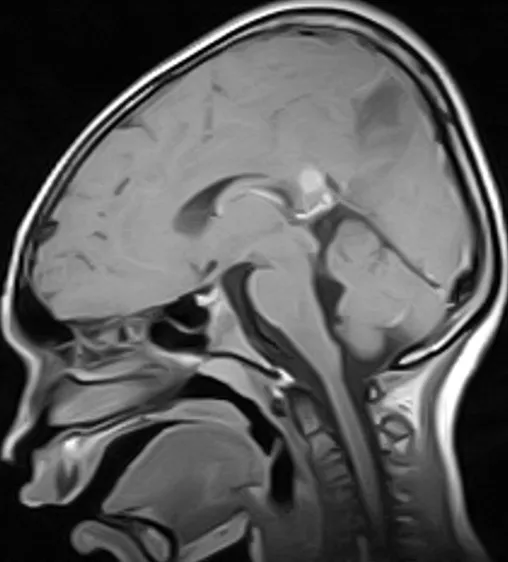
(MRI at presentation) is a T1 w midsagittal sequence showing an irregular hypointense area in the parietal region.
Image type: radiology (mri)